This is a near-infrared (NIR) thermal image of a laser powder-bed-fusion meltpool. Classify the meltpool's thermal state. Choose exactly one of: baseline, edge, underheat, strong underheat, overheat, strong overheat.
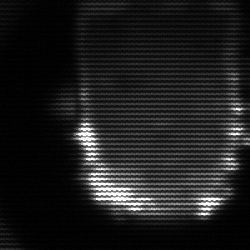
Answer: baseline